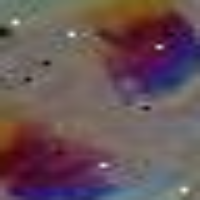
Label: telophase